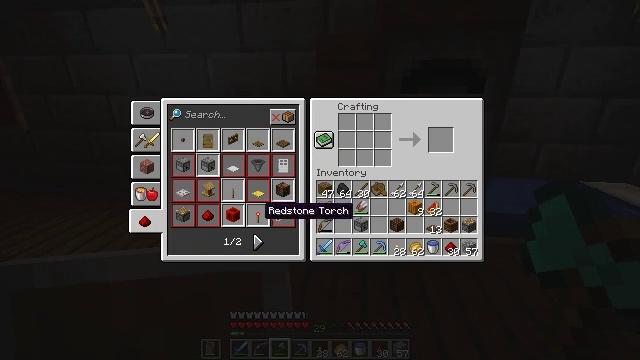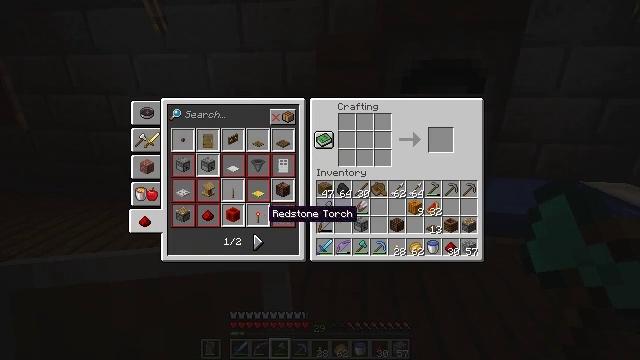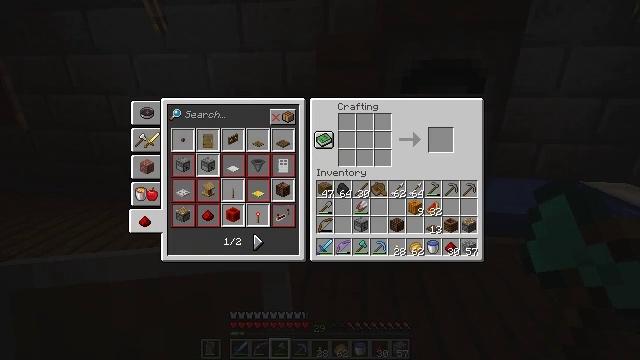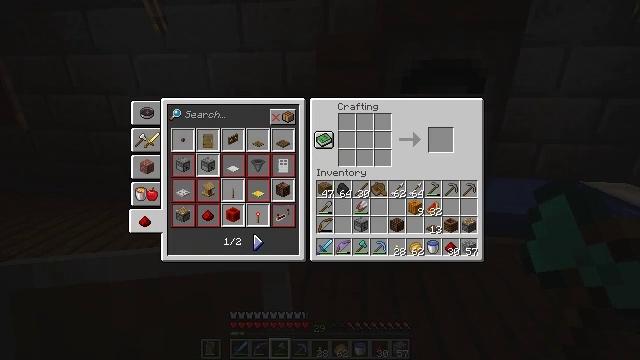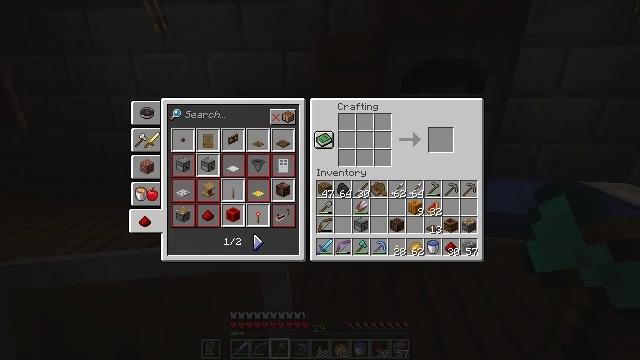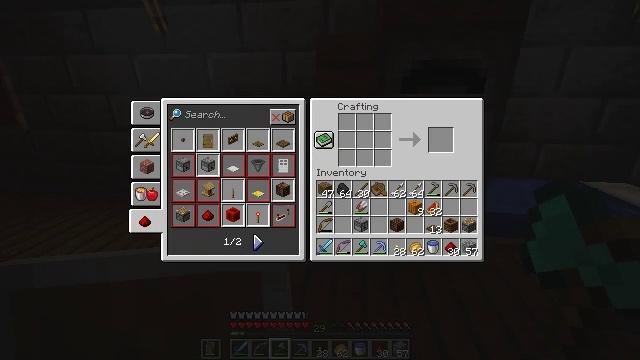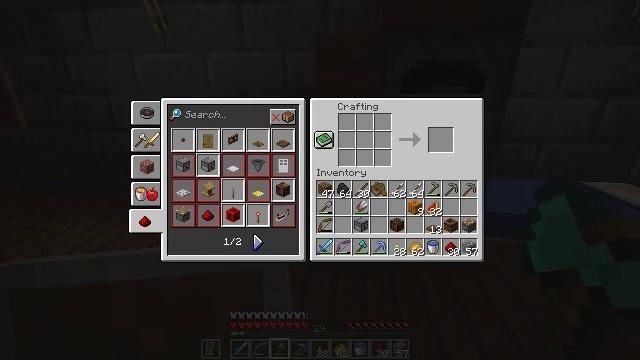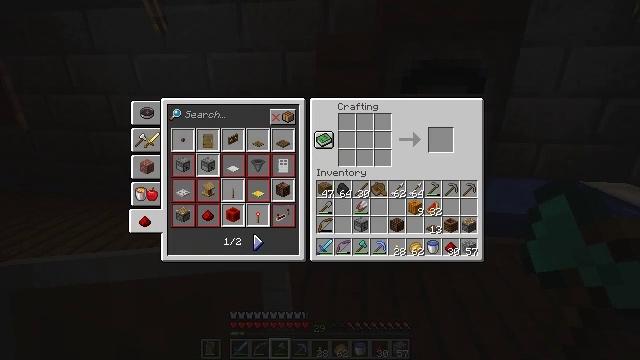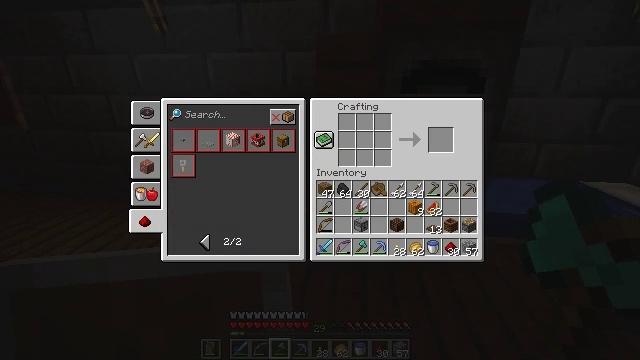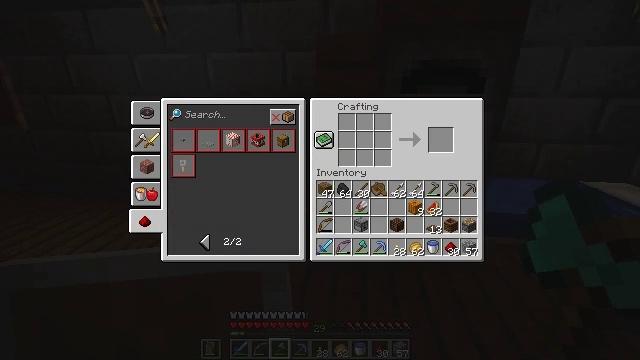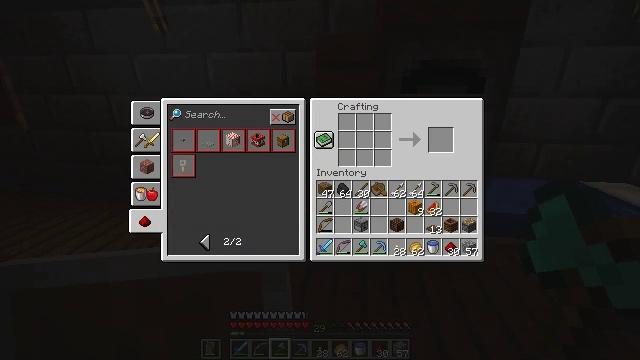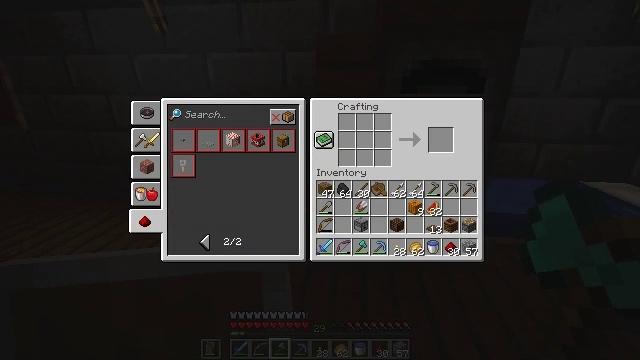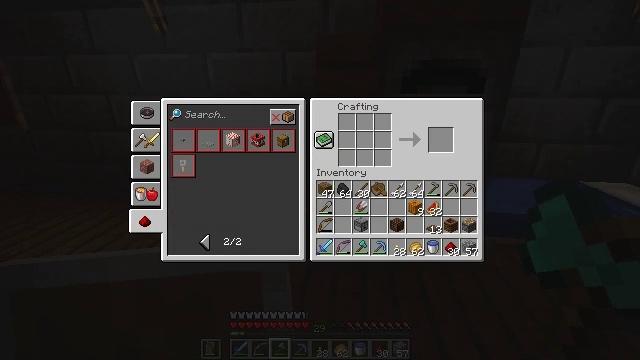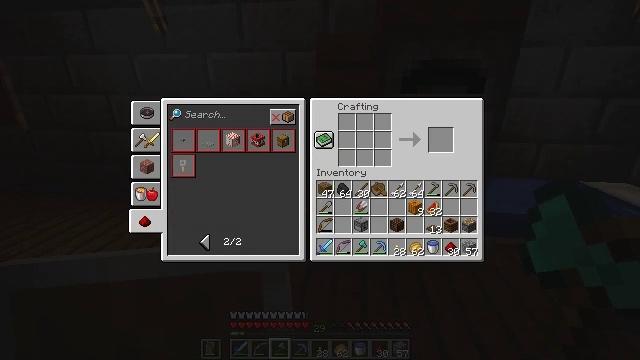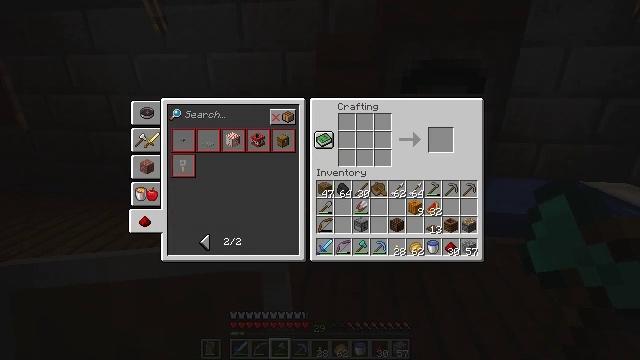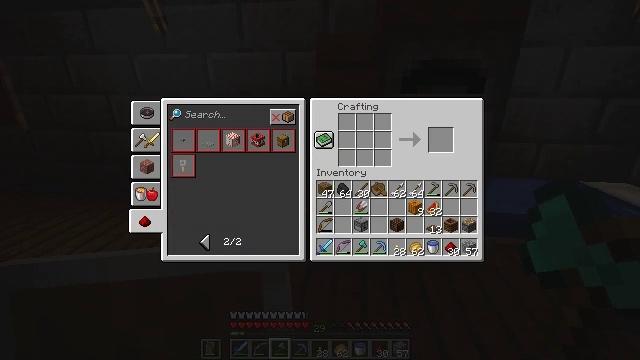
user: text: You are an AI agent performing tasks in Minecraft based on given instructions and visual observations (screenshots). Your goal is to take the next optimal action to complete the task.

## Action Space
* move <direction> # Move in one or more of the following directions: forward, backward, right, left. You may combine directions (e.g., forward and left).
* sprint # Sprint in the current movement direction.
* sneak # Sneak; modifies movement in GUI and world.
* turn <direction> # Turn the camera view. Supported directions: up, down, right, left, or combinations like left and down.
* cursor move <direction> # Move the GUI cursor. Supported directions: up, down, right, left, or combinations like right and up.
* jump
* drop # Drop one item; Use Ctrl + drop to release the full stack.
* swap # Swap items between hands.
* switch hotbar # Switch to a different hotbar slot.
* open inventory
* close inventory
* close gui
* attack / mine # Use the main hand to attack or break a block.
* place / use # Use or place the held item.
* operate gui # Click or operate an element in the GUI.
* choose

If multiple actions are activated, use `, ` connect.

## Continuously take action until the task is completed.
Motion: motion action
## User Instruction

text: Craft a dropper with cobblestones and redstone.
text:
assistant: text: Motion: no_op
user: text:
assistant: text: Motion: no_op
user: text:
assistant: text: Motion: cursor move down
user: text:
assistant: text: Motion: no_op
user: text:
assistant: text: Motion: no_op
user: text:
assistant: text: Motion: no_op
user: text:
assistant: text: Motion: no_op
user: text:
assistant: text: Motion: operate gui
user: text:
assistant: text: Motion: operate gui
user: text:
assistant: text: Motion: operate gui
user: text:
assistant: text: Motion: no_op
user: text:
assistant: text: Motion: no_op
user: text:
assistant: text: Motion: no_op
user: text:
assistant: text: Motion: no_op
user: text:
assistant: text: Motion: no_op
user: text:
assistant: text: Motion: no_op
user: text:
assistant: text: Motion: no_op
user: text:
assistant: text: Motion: no_op
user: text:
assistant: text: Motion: no_op
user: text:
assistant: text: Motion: no_op
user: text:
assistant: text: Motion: cursor move left
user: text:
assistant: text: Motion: cursor move left
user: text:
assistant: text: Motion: cursor move left
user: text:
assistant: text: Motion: no_op
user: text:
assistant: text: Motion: no_op
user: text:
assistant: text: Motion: operate gui
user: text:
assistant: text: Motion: operate gui
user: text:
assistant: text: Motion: no_op
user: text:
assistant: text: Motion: no_op
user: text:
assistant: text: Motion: no_op